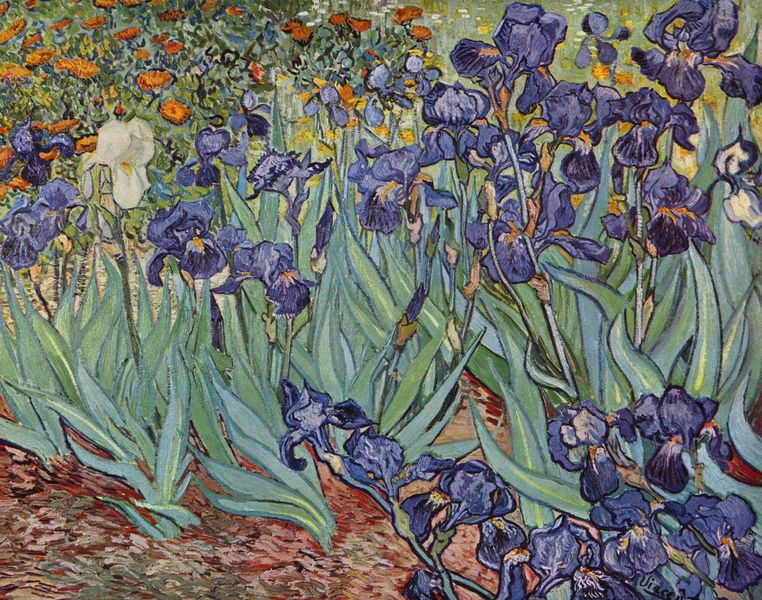
Titel: Stilleben mit Schwertlilien
Künstler: Vincent van Gogh
Standort: Portland (Maine)
Institution: Joan Withney Payson Gallery of Art
Schlagwörter: blau, blätter, gemälde, meer, weiß, aquarell, gelb, grün, impressionismus, landschaft, ausschnitt, blume, blumen, braun, bunt, orange, schwarz, türkis, zeichnung, ölbild, blüte, blüten, gras, park, rasen, rot, wiese, expressionismus, öl, erde, feld, natur, zweige, boden, blatt, pflanze, pflanzen, rosa, garten, ornage, farbe, lila, violett, linien, van gogh, ölgemälde, spitz, detail, monet, stil, gewächs, hoch, blütenblätter, stiele, stile, gogh, expressionistisch, flammen, linie, windig, stengel, lilie, pinselstrich, vincent van gogh, duft, iris, blaugrün, beet, blumenbeet, rabatte, veilchen, geöffnet, lilien, kelche, brau, vincent, glockenblume, impressionsimus, sonnenblume, komplementärkontrast, voll, schwertlilien, van, stiefmütterchen, gartenblumen, sonnenblumen, garen, mohnblume, moon, aderung, gladiole, blumenfeld, cloisianismus, liinks, mohnblum, ringelblumen, veilechen, aix-en-provence, vinvent, iiris, korbblütler, irisd